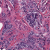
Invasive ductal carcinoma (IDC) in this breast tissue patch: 1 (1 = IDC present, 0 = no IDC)